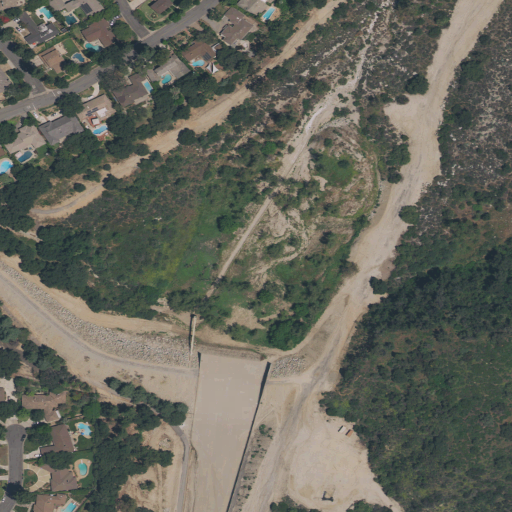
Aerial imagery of depression(s) in California named Santa Anita Debris Basin containing low intensity development, open development, shrub, medium intensity development, herbaceous wetlands, grassland, and high intensity development